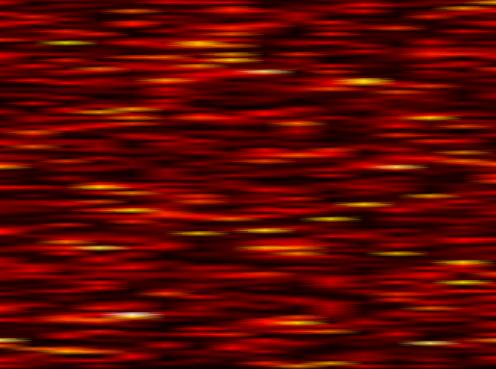
Label: UFMC